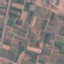
Land use / land cover class: PermanentCrop